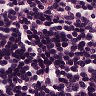
Metastatic tissue present: no